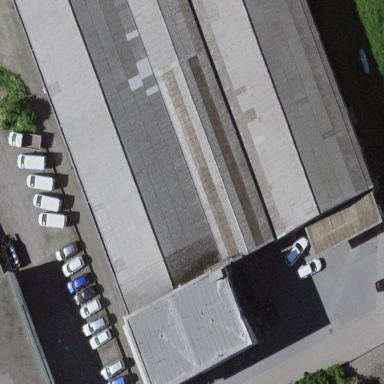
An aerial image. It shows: View of roof of building.